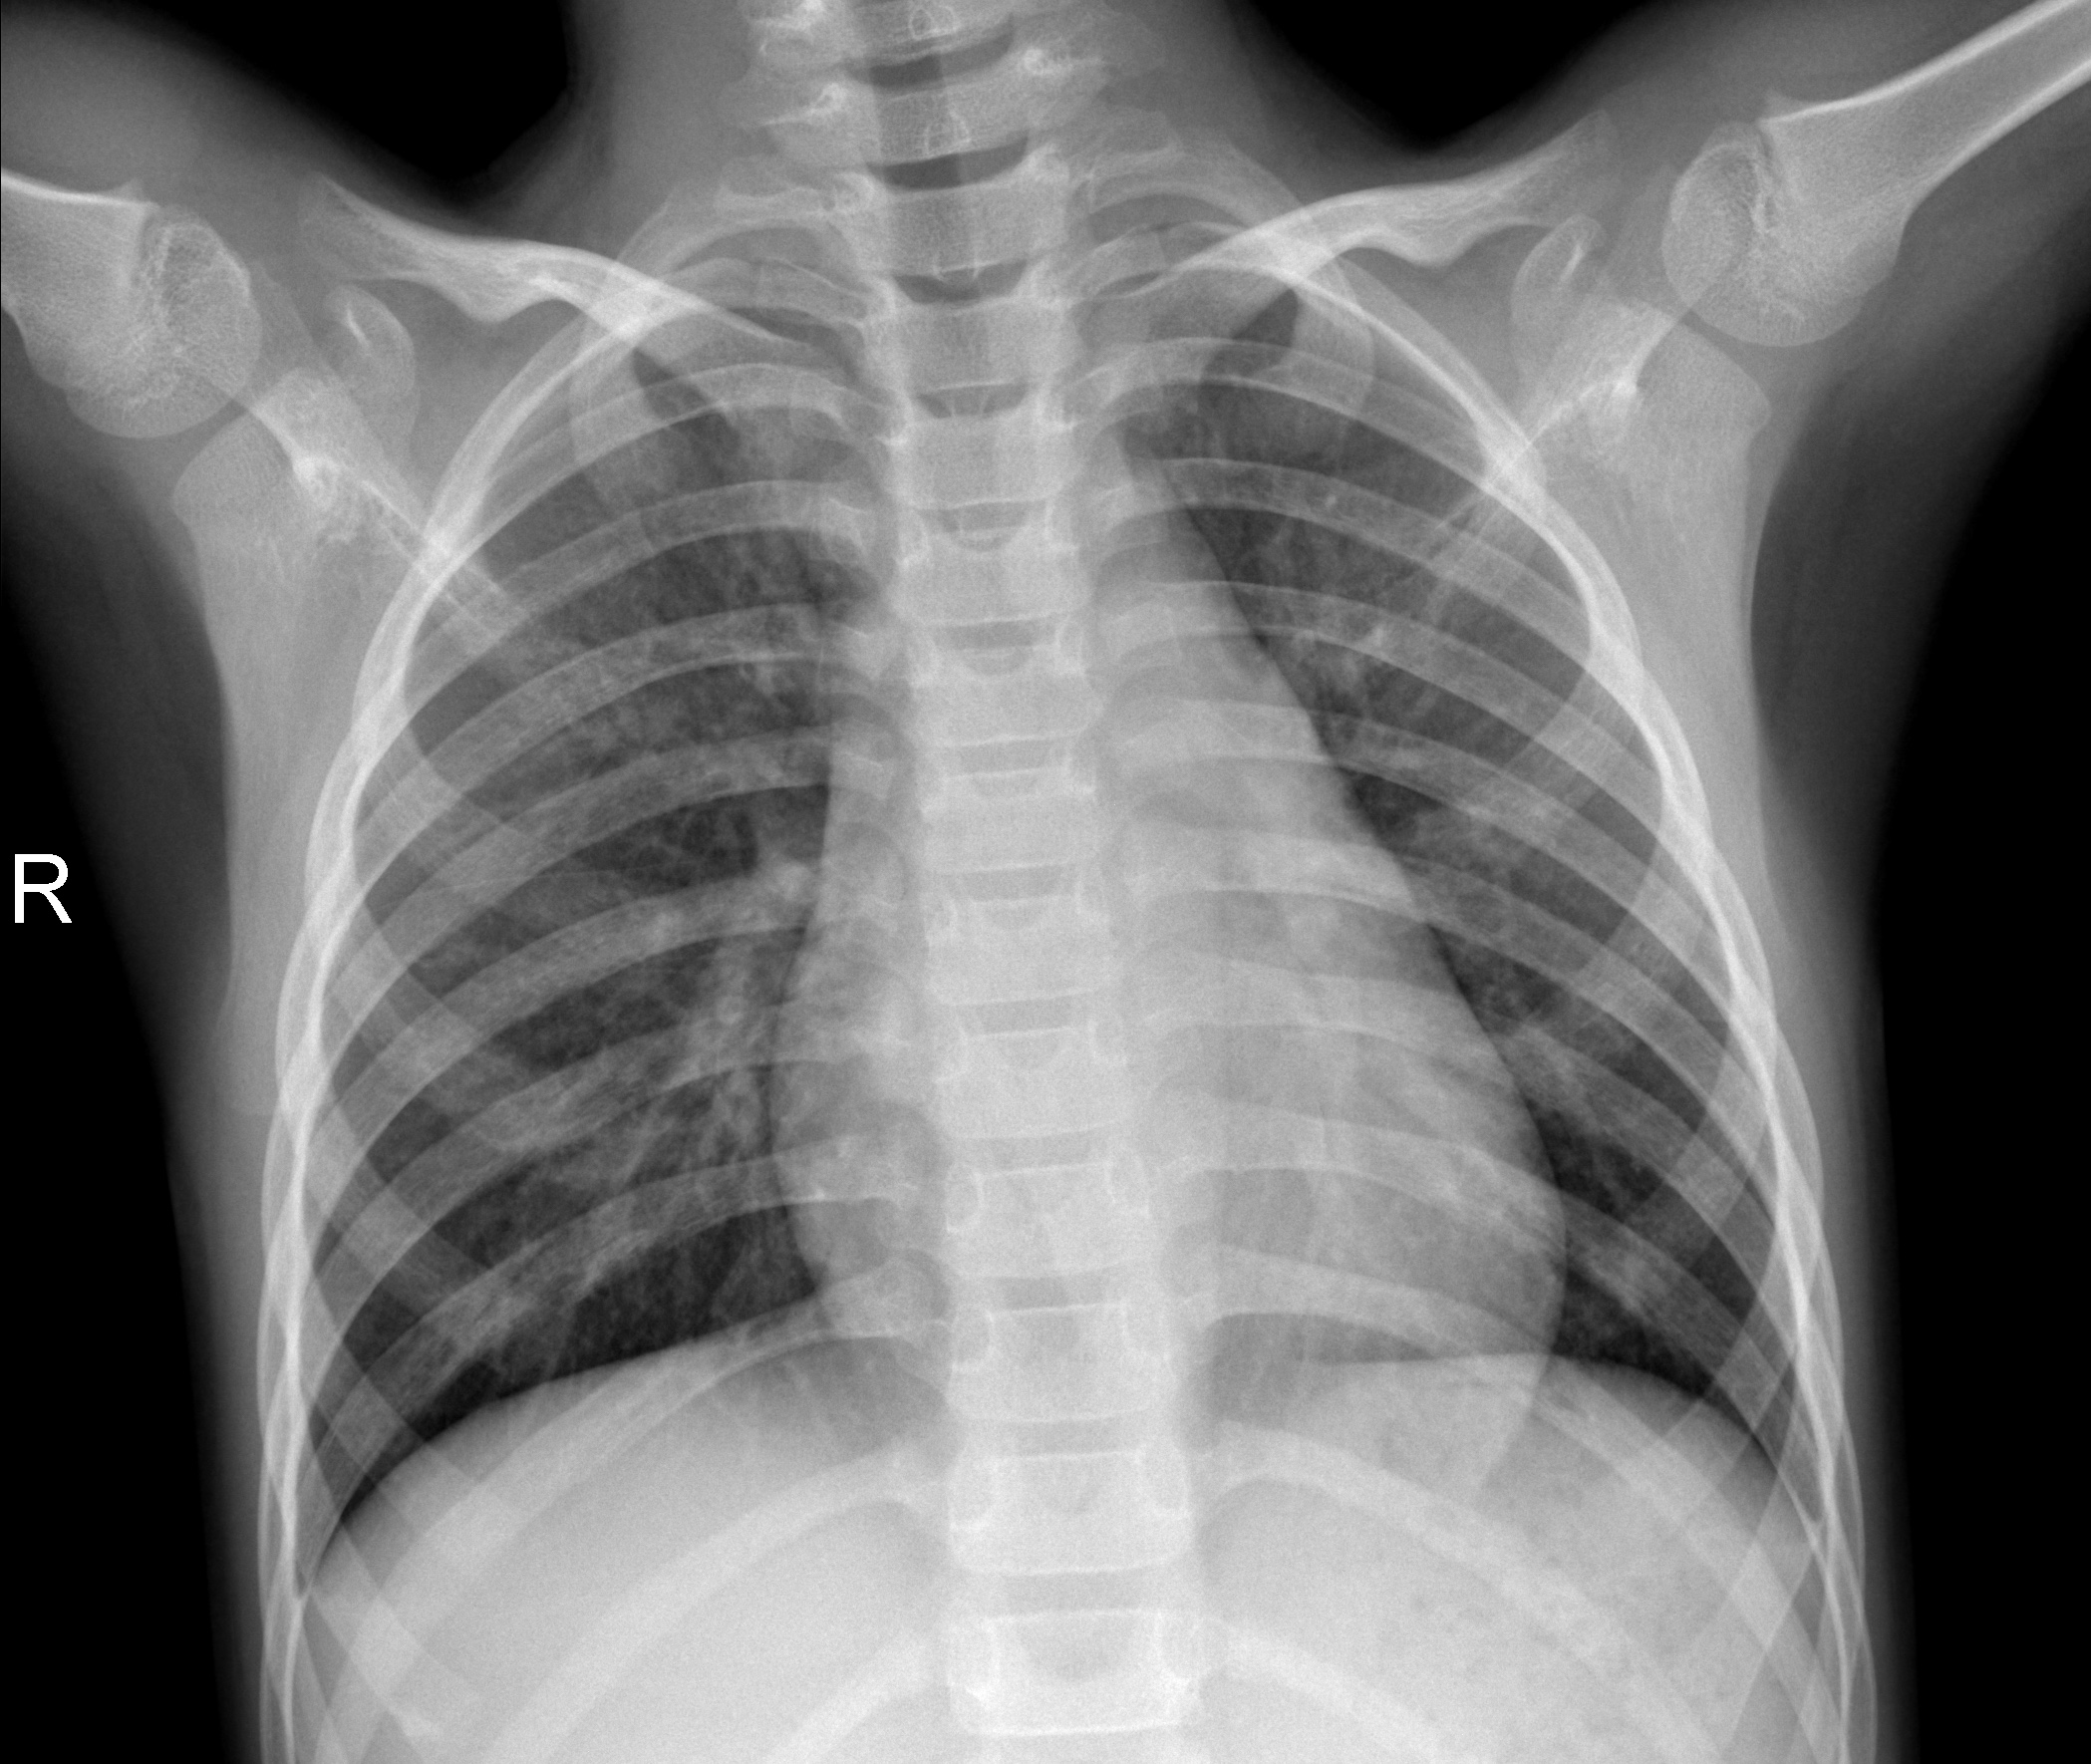
Diagnosis: NORMAL